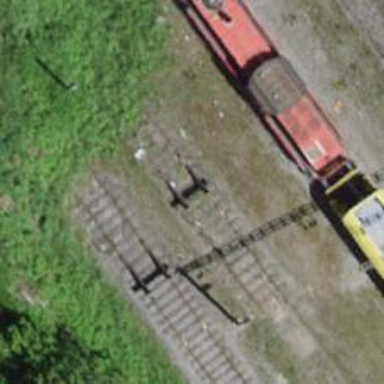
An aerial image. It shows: Railway buffer stop.